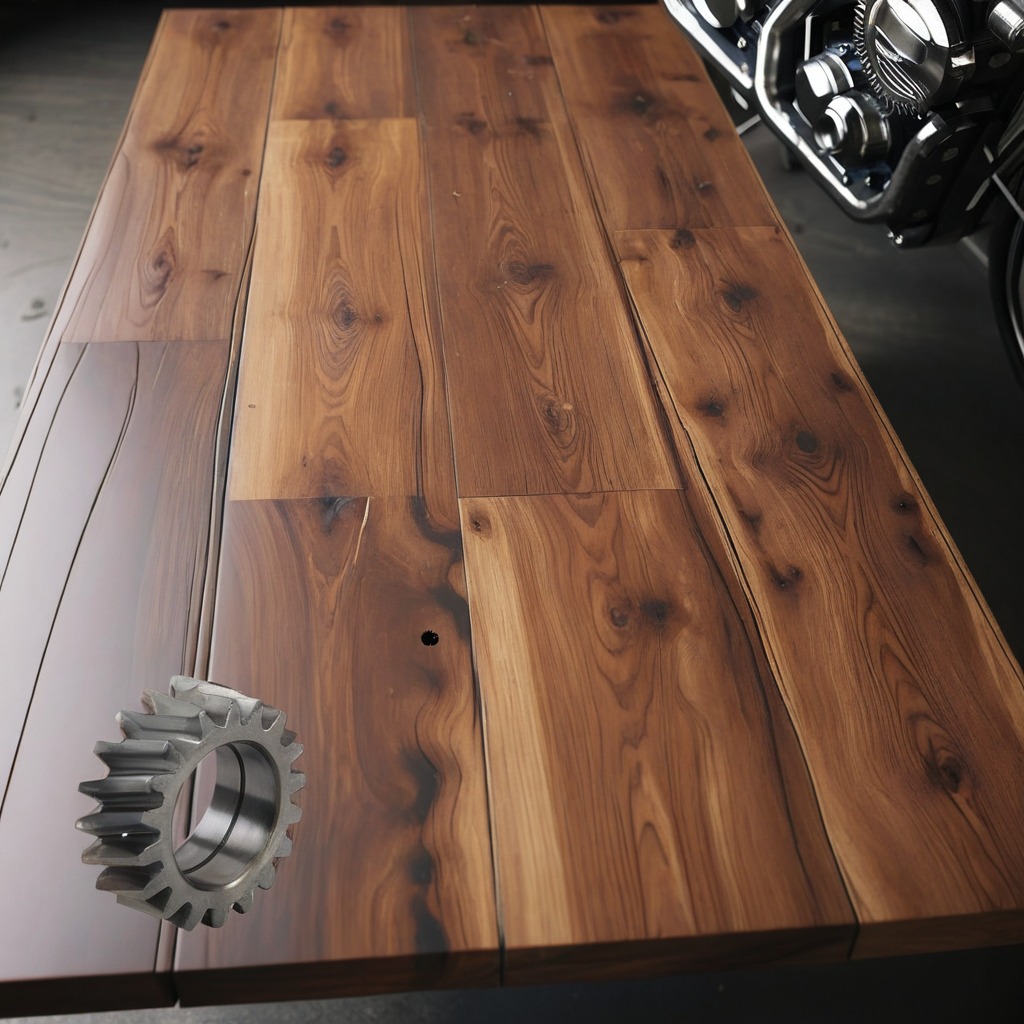
A steel gear with teeth is lying on a wooden table in a vintage motorcycle garage.